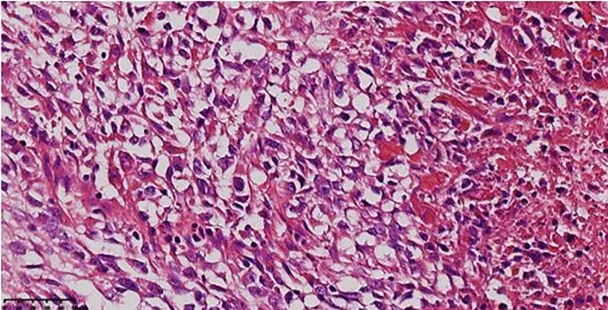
Representative histologic images of rhabdomyosarcoma. (A) Malignant mesenchymal tumor, mainly spindle cells, clear cytoplasm or acidophilic tumor cells, severe atypia, large and hyperchromatic nuclei, irregular karyotype, and visible mitotic image.
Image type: pathology (h&e)